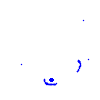
Particle: pion